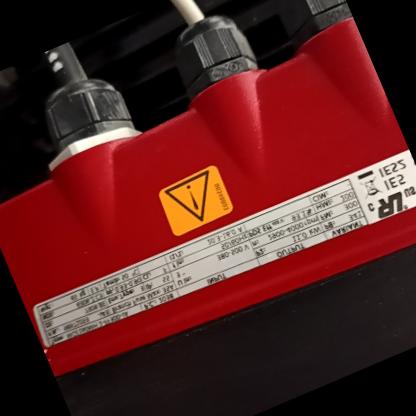
Klasa: tabliczka-znamionowa